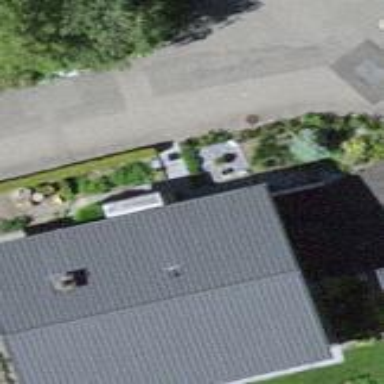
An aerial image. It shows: Simple and straightforward house.